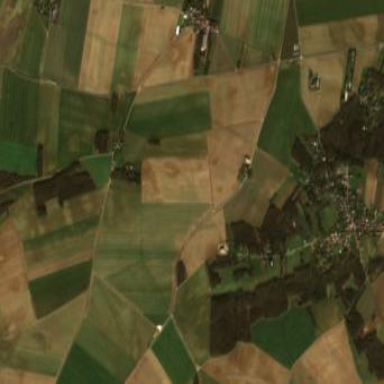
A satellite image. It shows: Farmland with rape crop.